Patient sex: F
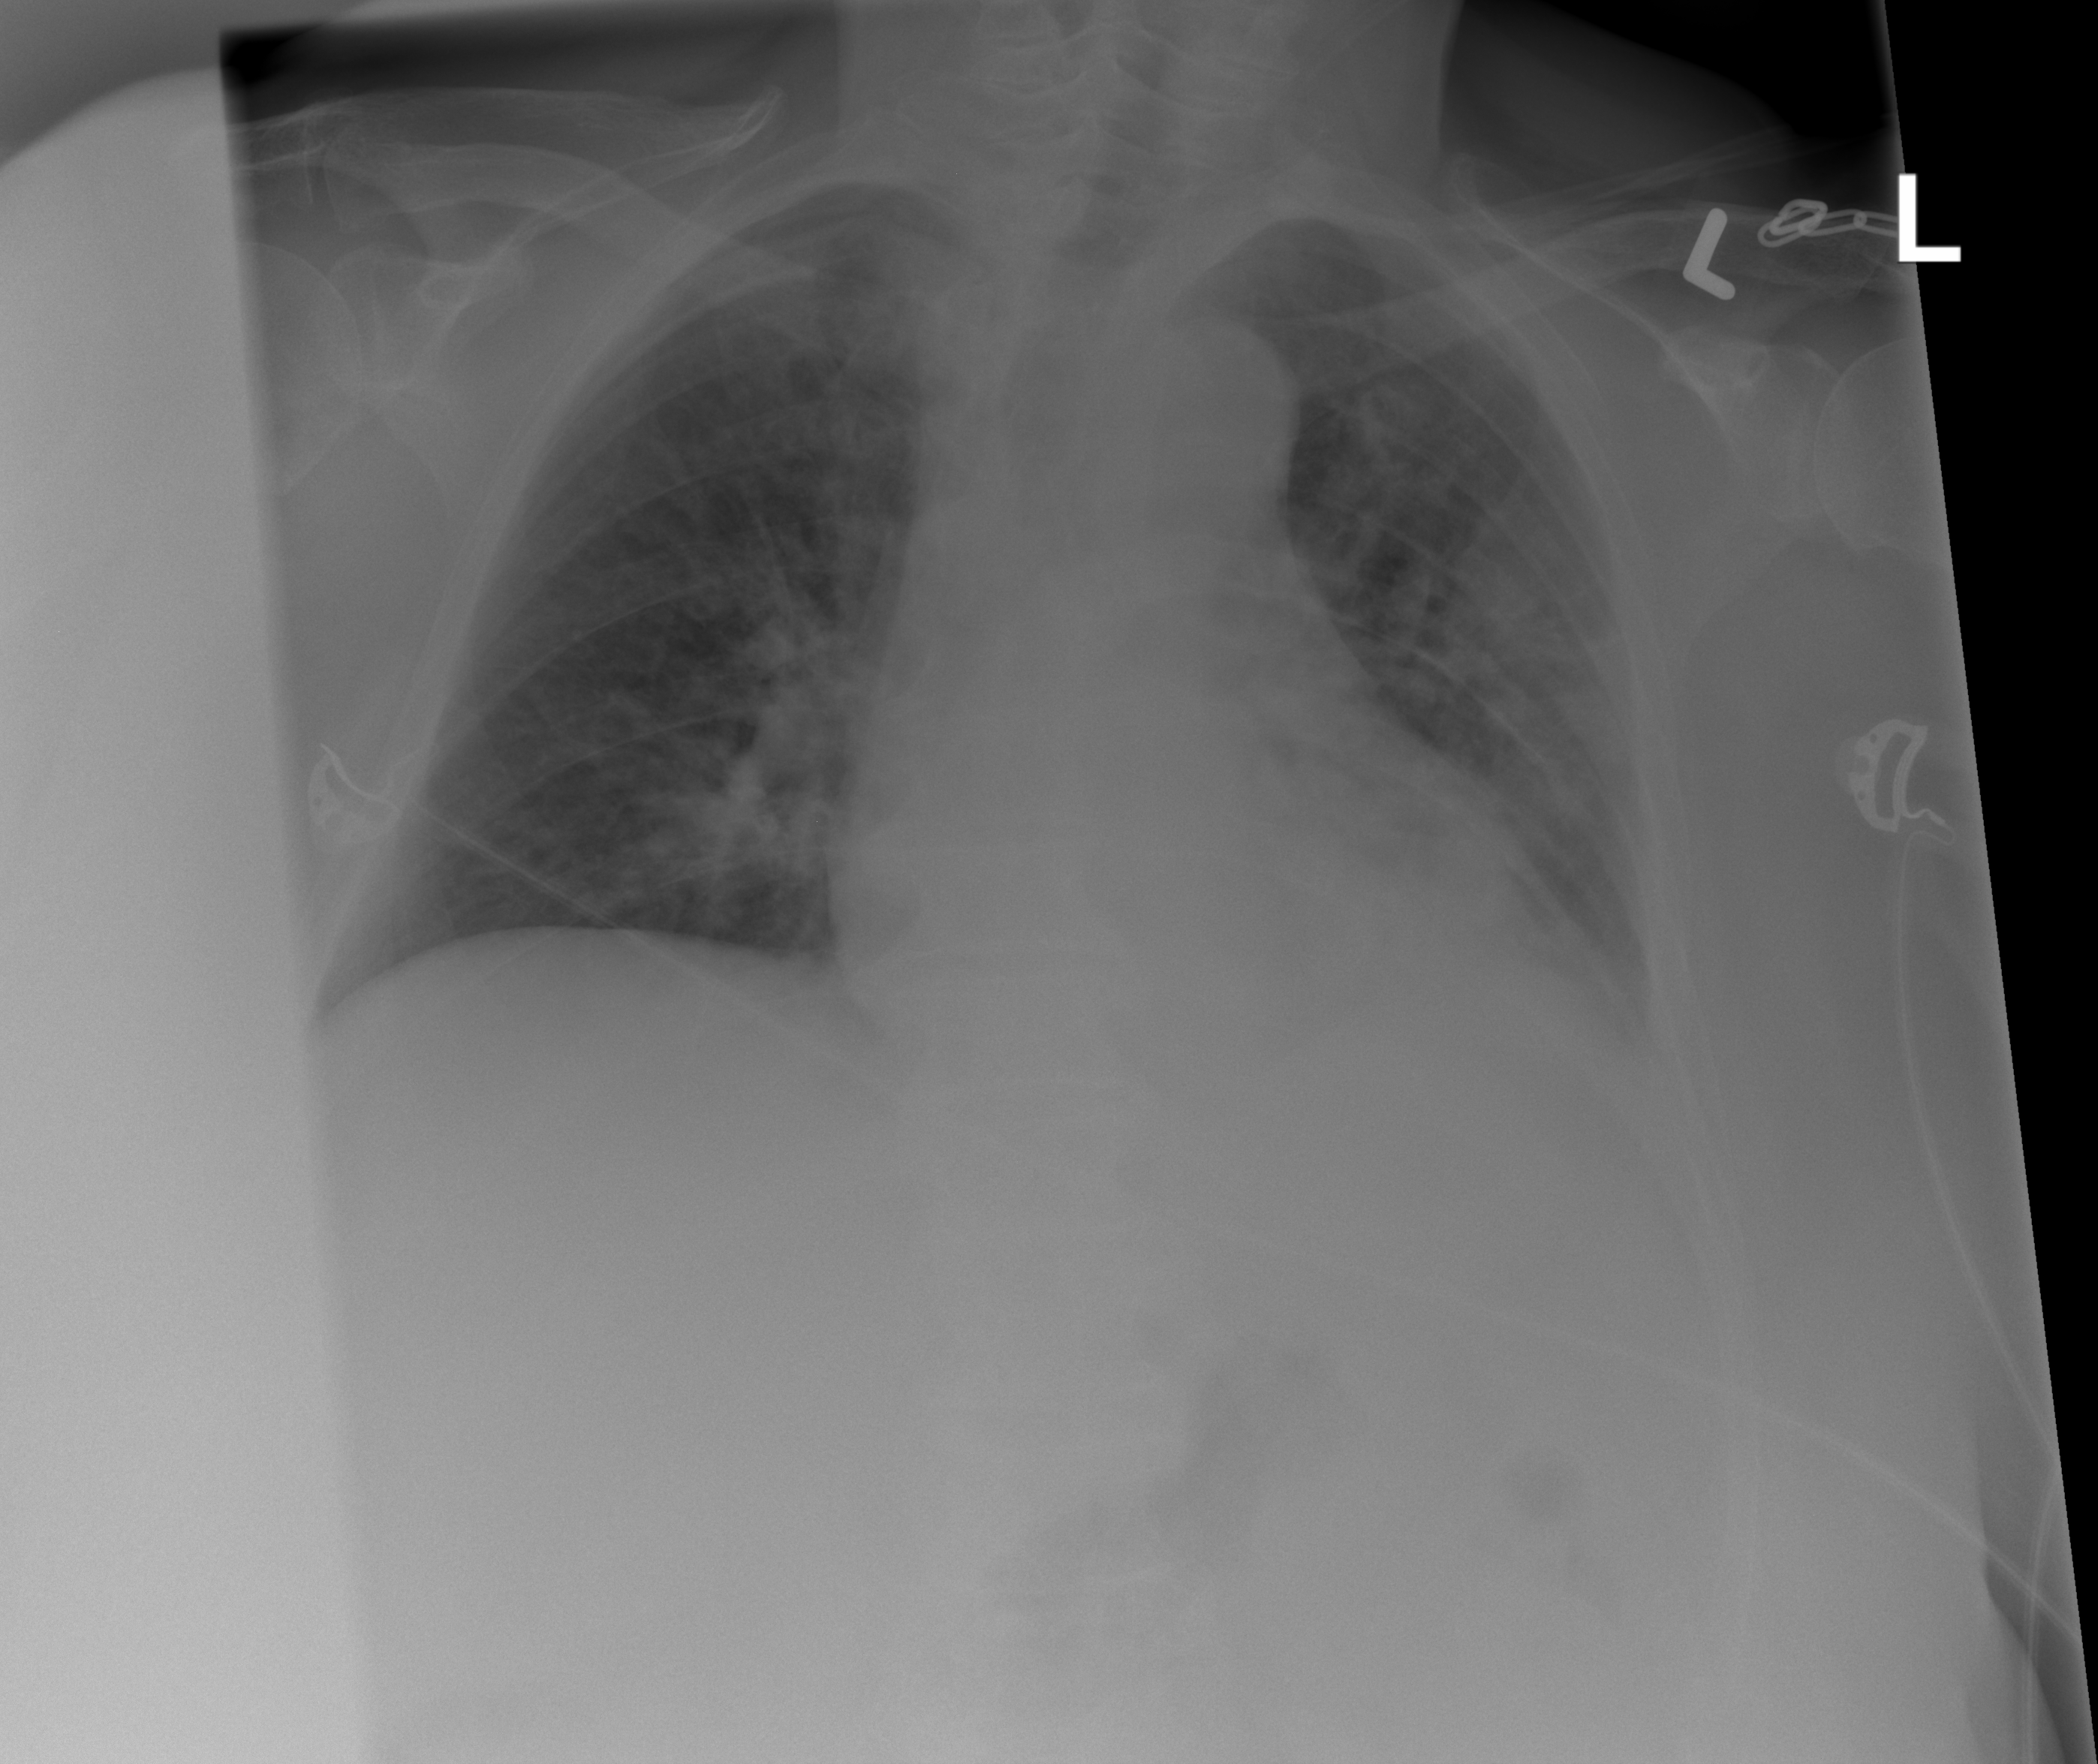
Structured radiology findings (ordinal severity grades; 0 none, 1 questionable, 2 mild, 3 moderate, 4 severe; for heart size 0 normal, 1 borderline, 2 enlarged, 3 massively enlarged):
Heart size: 2
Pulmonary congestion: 1
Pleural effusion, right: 0
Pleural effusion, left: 1
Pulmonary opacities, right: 1
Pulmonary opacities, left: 1
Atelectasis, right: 1
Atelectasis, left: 1